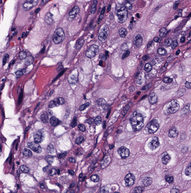
Tumor epithelial tissue: yes
Tumor-associated stroma tissue: no
Normal tissue: no